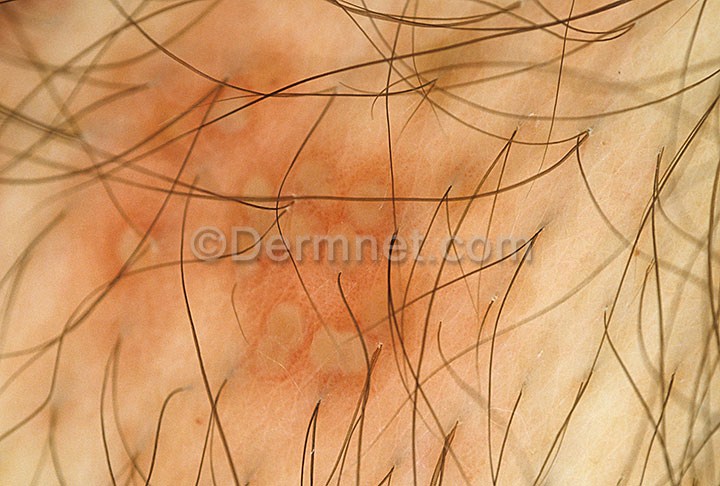
Disease: Warts Molluscum and other Viral Infections